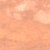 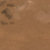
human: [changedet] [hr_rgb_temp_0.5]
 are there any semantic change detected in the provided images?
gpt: There is no difference.